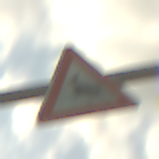
Verkehrszeichen: WildwechselRechts
Umgebung: Outdoor, RoadRail
Tageszeit: Midday
Wetter: PartlyCloudy
Licht: Natural
Jahreszeit: NotSpecified
Kontrast: HighContrast